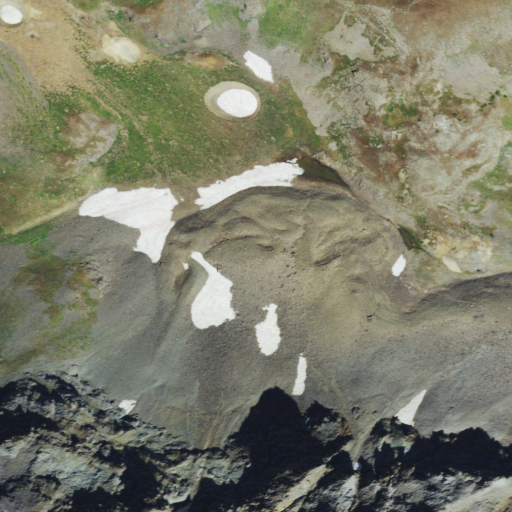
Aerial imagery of depression(s) in Colorado named Dives Basin containing barren land and grassland